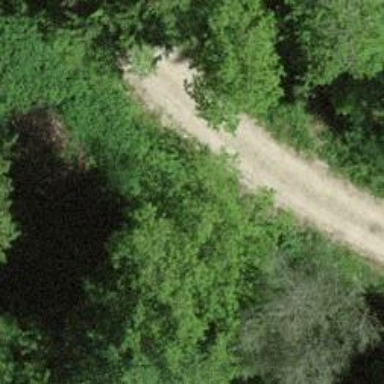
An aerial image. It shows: Track with fine gravel surface of grade2 quality.